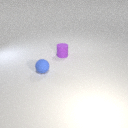
small blue rubber sphere to the left of small purple rubber cylinder